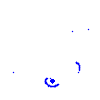
Particle: kaon